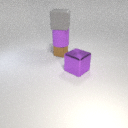
small brown metal cube below large purple rubber cylinder